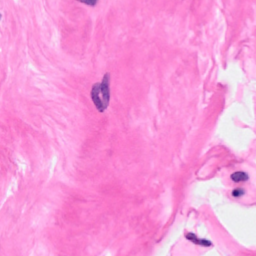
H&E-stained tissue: Breast